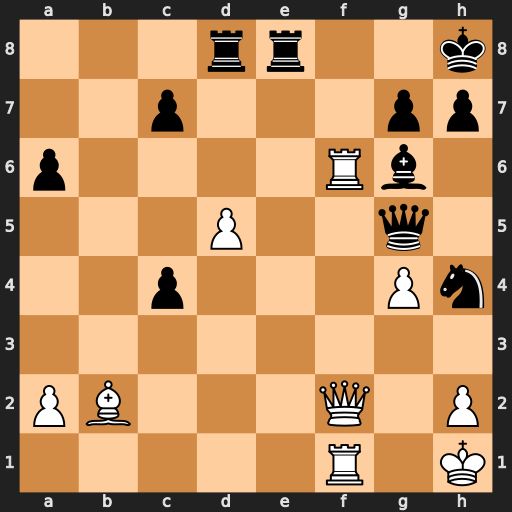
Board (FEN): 3rr2k/2p3pp/p4Rb1/3P2q1/2p3Pn/8/PB3Q1P/5R1K
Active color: w
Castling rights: -
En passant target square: -
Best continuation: Rf8+ Rxf8 Qxf8+ Rxf8 Rxf8#